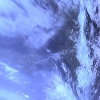
Label: cloud